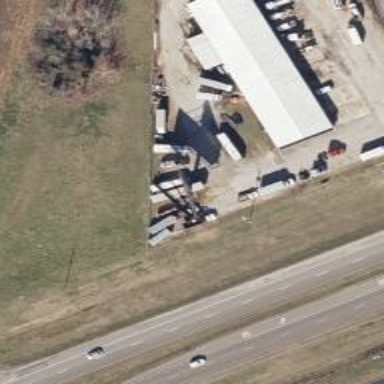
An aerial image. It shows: Retail building that serves as truck repair shop.